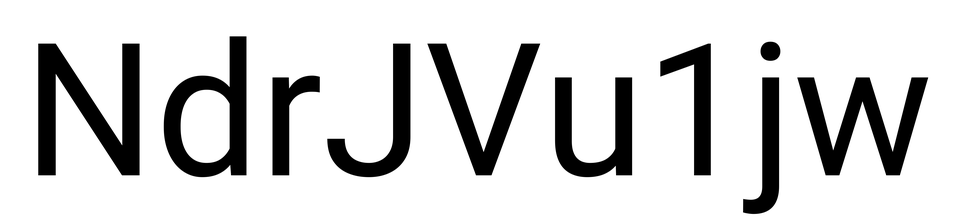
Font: Roboto_Regular